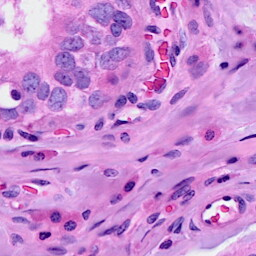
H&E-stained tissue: Breast